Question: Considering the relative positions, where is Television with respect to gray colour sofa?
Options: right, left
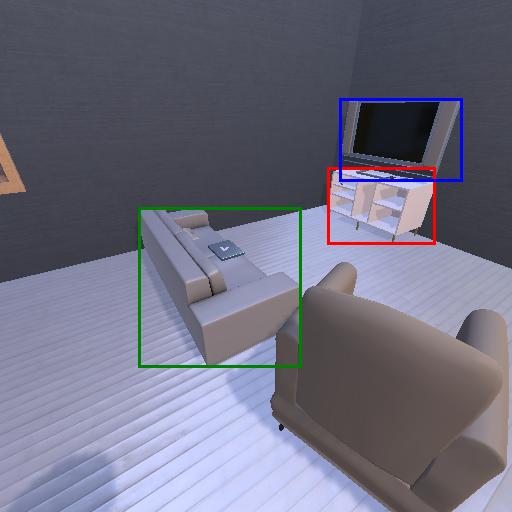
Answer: right